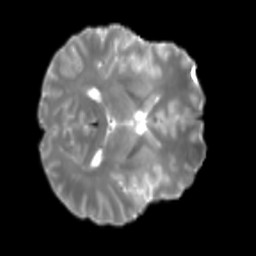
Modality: T2w
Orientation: axial
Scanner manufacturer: siemens
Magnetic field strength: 3 T
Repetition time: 4 s
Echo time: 0.0594 s